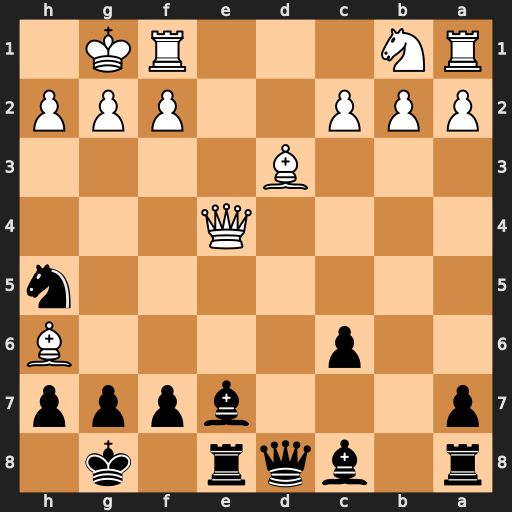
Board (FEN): r1bqr1k1/p3bppp/2p4B/7n/4Q3/3B4/PPP2PPP/RN3RK1
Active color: b
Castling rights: -
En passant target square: -
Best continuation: Nf6 Qxc6 Bd7